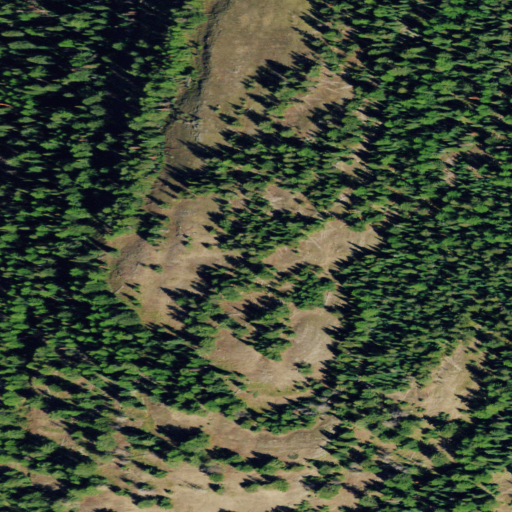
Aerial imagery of mountain in Montana named Weigel Mountain containing evergreen forest and shrub